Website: bh-photo
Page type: account-selection
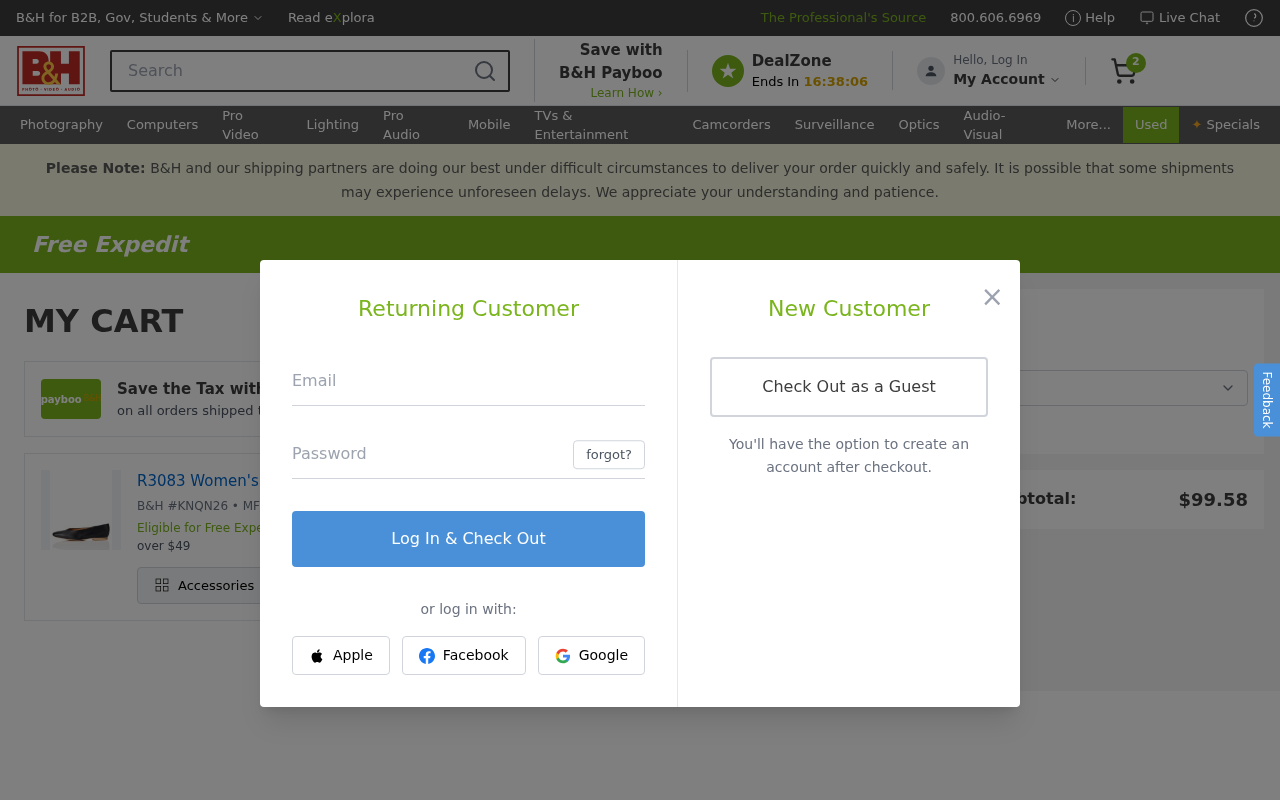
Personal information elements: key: PII_EMAIL
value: scottgonzalez@yahoo.com
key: PII_POSTCODE
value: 84087
Product elements: key: PRODUCT1_NAME
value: R3083 Women's Closed Ballet Flats, Black, 37 eu
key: PRODUCT1_QUANTITY
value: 2
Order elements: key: ORDER_NUM_ITEMS
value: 2
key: ORDER_SUBTOTAL
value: $99.58
Search elements: key: HEADER_SEARCH
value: Search
Other elements: key: BH_ITEM_NUMBER
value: KNQN26
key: MFR_NUMBER
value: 64914I